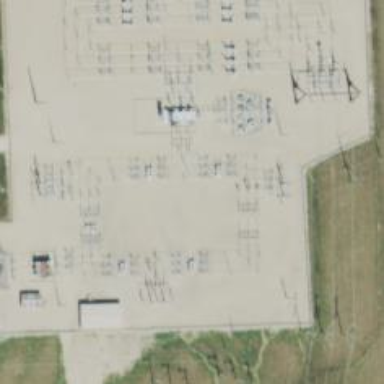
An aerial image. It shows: Switch for power supply.